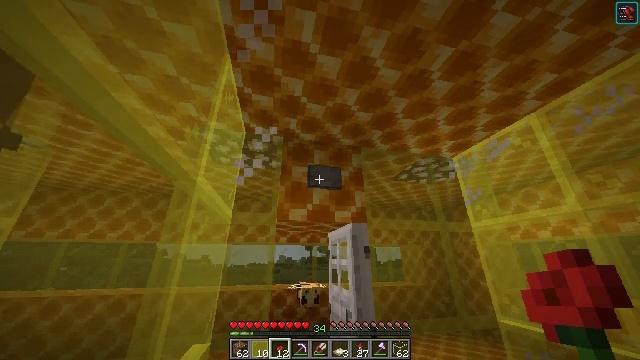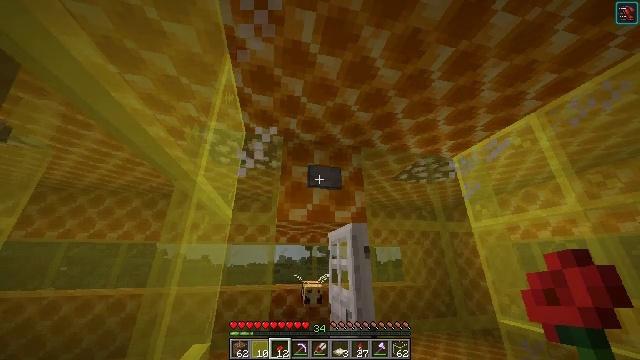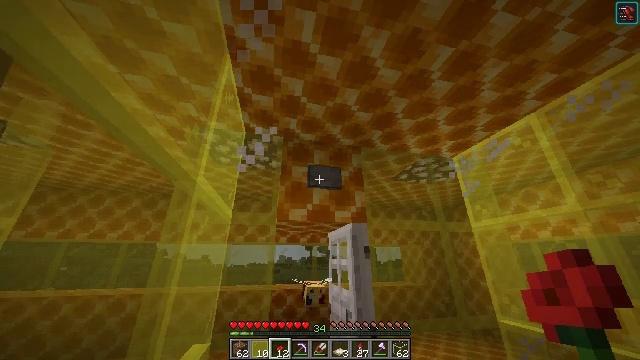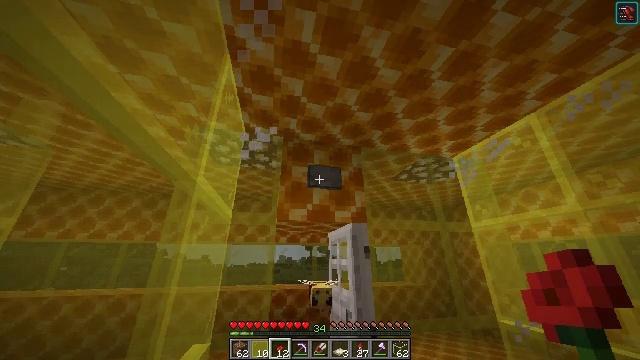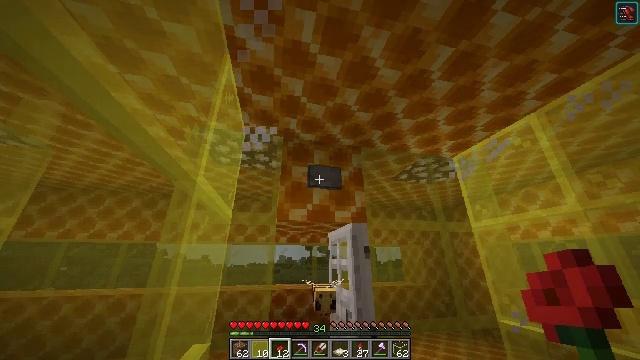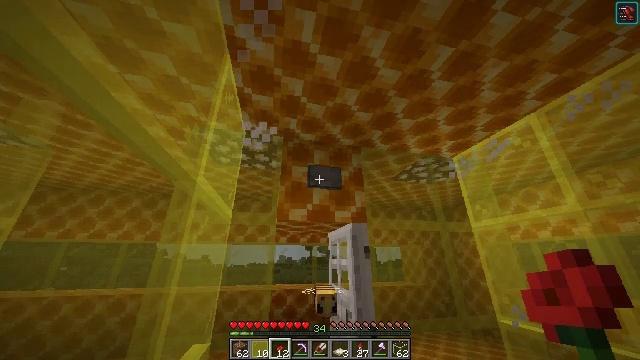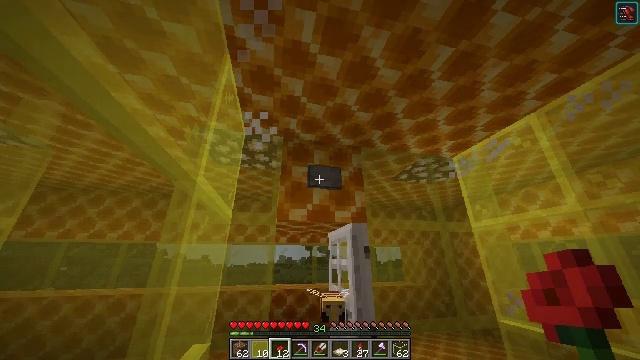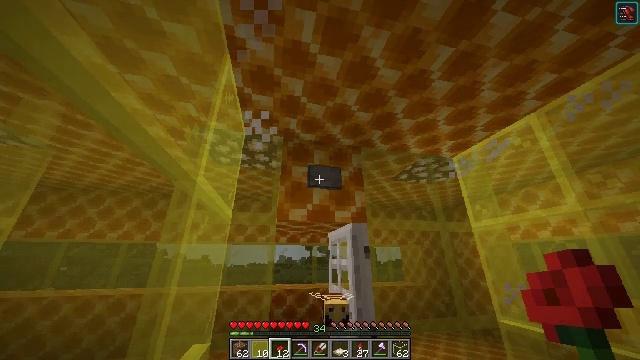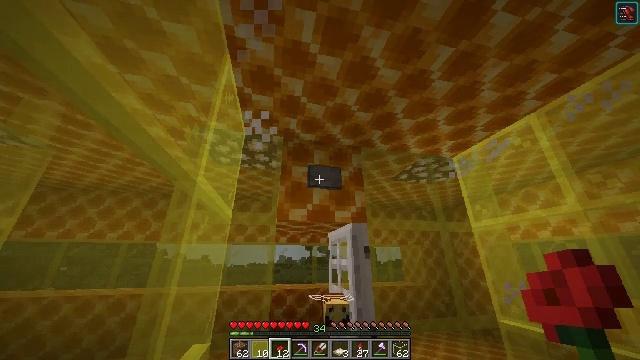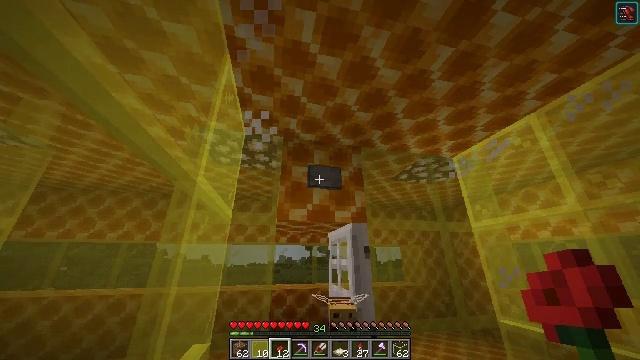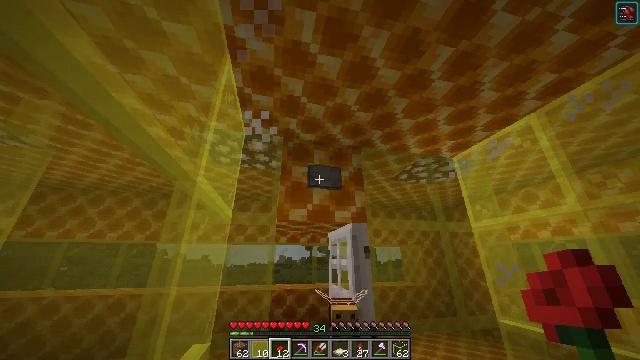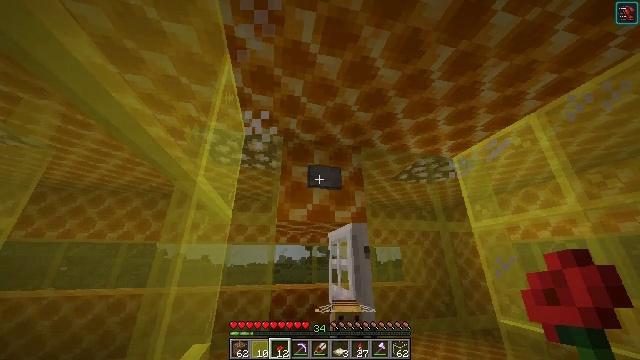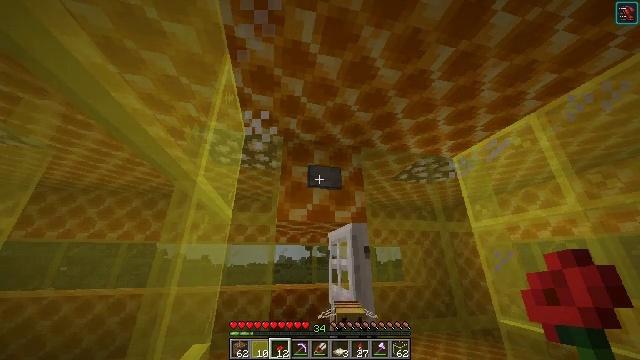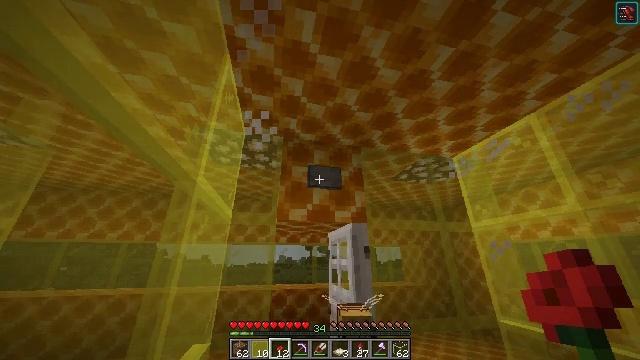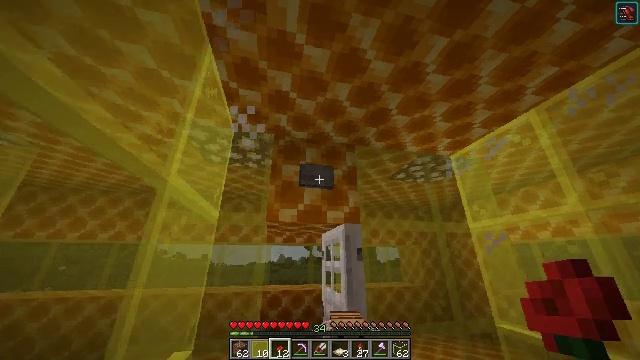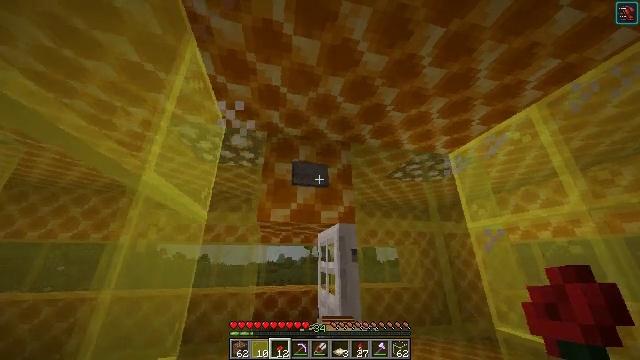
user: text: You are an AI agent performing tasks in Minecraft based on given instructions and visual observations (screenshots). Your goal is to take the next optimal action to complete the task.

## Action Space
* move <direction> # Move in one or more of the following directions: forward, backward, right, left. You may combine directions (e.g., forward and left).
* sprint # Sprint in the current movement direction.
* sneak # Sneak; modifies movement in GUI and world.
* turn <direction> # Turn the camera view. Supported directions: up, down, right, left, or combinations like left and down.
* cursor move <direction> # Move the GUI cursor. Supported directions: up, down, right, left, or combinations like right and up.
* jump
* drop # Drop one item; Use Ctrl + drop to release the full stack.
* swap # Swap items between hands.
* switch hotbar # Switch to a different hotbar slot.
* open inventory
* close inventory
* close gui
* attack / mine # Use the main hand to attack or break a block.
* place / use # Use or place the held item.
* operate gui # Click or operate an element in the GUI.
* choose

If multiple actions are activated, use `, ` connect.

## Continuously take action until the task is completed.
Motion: motion action
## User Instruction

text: Attack the yellow stained glass pane to break it.
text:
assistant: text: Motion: use / place
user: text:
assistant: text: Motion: use / place
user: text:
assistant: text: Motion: use / place
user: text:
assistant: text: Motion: use / place
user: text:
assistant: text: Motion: use / place
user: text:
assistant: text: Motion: use / place
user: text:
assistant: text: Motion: use / place
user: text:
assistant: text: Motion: use / place
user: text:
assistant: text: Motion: use / place
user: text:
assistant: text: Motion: use / place
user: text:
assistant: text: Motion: use / place
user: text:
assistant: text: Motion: no_op
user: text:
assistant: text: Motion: no_op
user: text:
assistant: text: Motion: move forward and move right
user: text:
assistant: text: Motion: move forward and move right
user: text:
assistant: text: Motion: move forward and move right
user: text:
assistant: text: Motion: move forward and move right, turn down
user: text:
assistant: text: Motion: move forward and move right, turn left and down
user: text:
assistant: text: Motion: move forward and move right, turn left and down
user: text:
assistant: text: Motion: turn left and down
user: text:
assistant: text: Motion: turn left and up
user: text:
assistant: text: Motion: turn left
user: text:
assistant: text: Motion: turn left
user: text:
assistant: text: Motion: turn left and down
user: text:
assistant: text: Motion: turn left and up
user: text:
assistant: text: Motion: turn right
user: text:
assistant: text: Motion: move back, turn right and down
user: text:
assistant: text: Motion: move back, jump
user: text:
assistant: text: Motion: move back and move right, jump
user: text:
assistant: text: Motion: move back and move right, jump